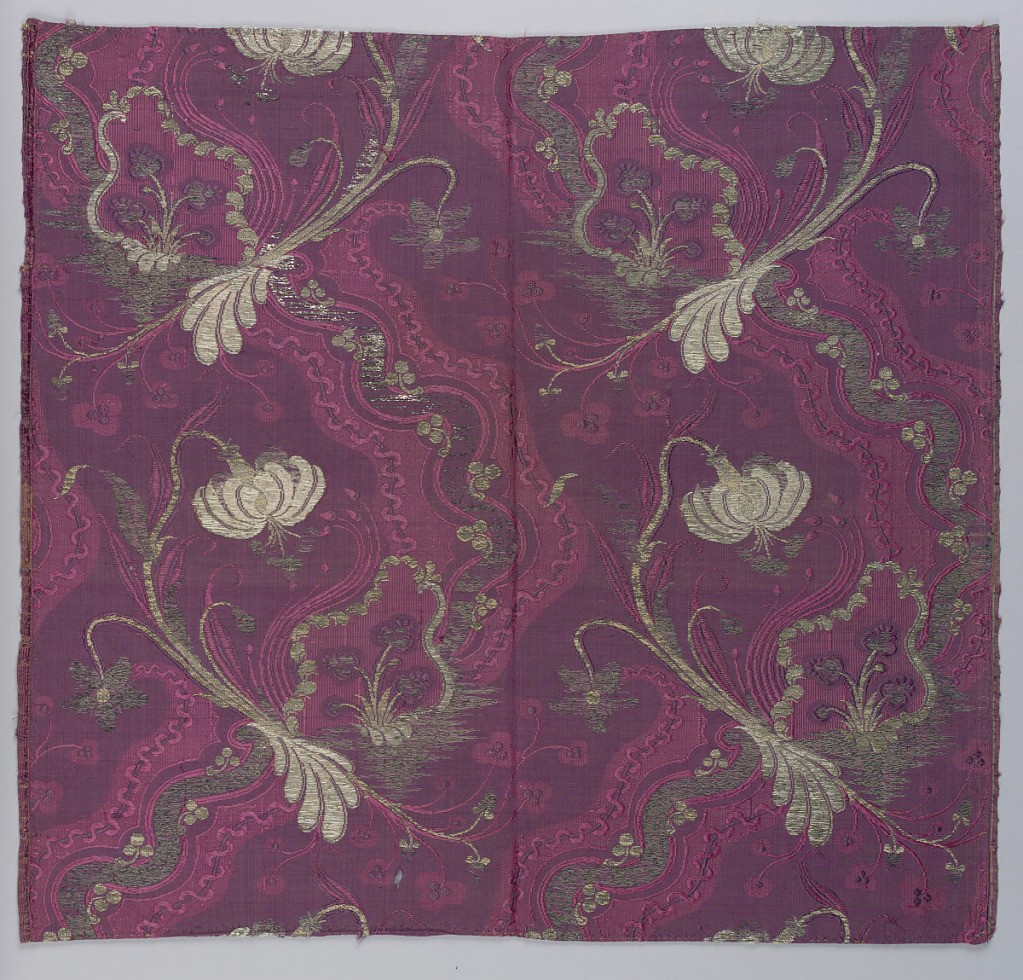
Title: Textile
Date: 18th century
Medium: silk, metallic threads Technique: compound weave with discontinuous supplementary weft patterning (brocaded)
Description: Allover design of flowers brocaded in metal threads on purple silk ground.